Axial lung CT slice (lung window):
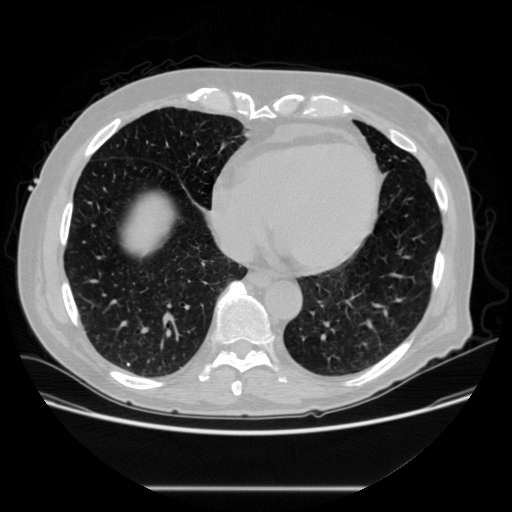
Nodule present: no